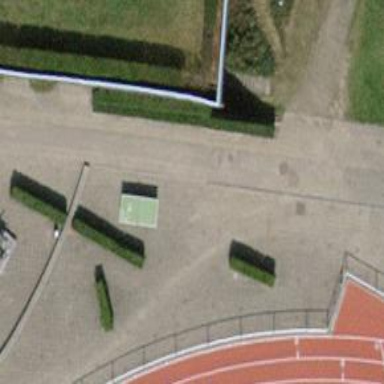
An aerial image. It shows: Pitch for leisure activities.